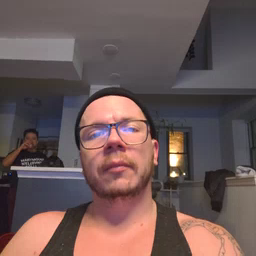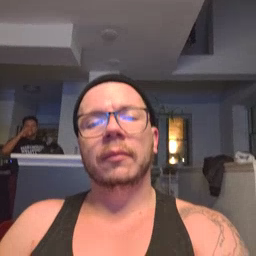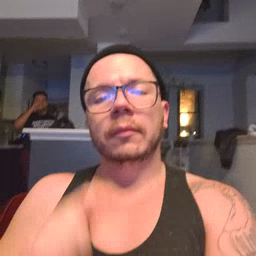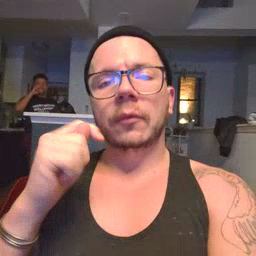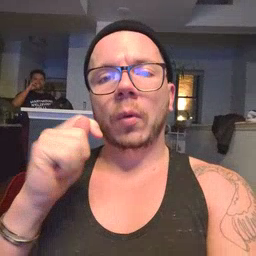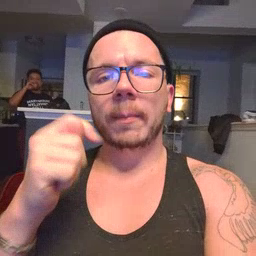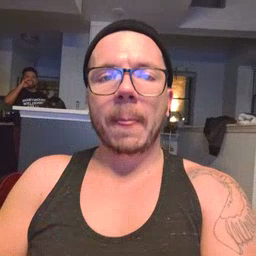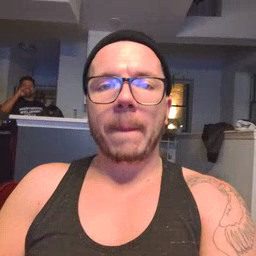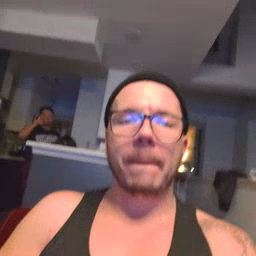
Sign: toy